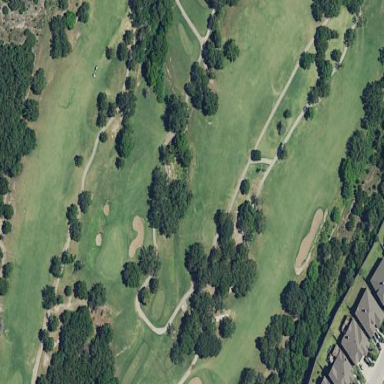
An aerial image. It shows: Golf rough area.